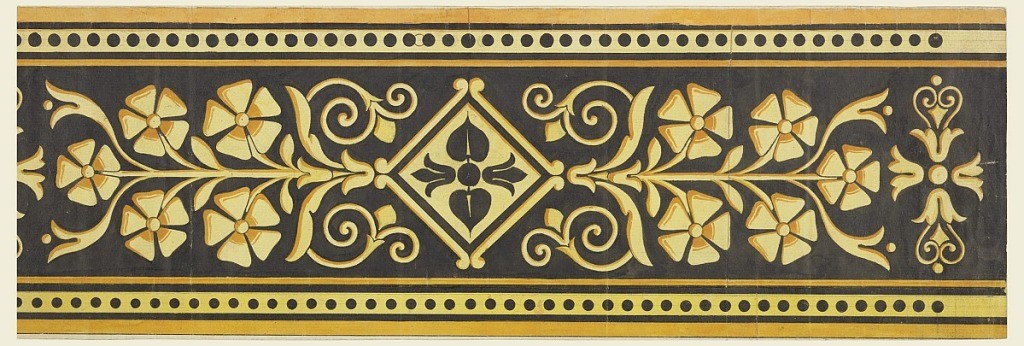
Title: Design for a Woven Border
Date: ca. 1810
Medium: Pen and black ink, brush and wash, graphite on paper
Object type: Drawing
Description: Plants grow horizontally beside the lateral points of a lozenge containing two spade leaves and two calyxes growing from a bead.  Motif is to alternate with another consisting of four calyxes surrounding a bead. Heart motifs grow from the upper and lower calyxes. Upper and lower framing stripes, one with row of beads.